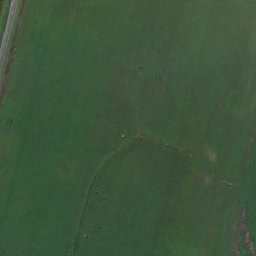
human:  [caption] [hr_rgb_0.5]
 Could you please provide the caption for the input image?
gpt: This is a large green meadow.

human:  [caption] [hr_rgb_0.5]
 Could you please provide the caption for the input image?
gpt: It's a big part of the green meadow.

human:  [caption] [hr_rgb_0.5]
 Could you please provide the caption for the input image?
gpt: A straight lane runs through the lawn.

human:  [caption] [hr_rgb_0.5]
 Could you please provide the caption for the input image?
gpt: A straight path goes through the lawn.

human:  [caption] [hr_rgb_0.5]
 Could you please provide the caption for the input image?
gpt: It's a big piece of green grass.